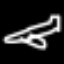
Label: airplane